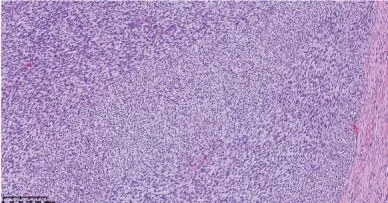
Tumor cells were arranged in a more prominent storiform or herringbone pattern in the cellular view (B, x100), whereas in the cell-sparse area, more dilated small blood vessels can be seen.
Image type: pathology (h&e)